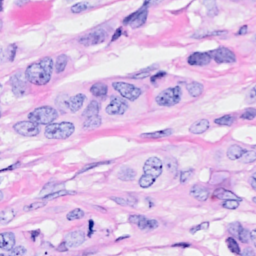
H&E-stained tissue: Breast